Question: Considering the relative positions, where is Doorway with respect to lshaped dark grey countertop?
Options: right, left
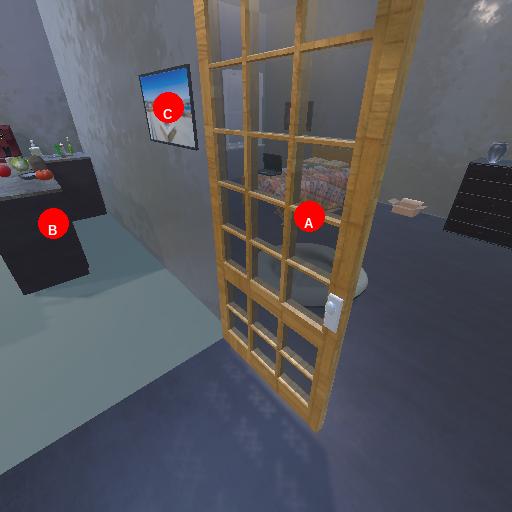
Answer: right